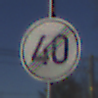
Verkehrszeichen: EndeGeschwindigkeit40
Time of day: MorningAfternoon
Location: Outdoor (Nature)
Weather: Clear
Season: Winter
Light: Natural